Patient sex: M
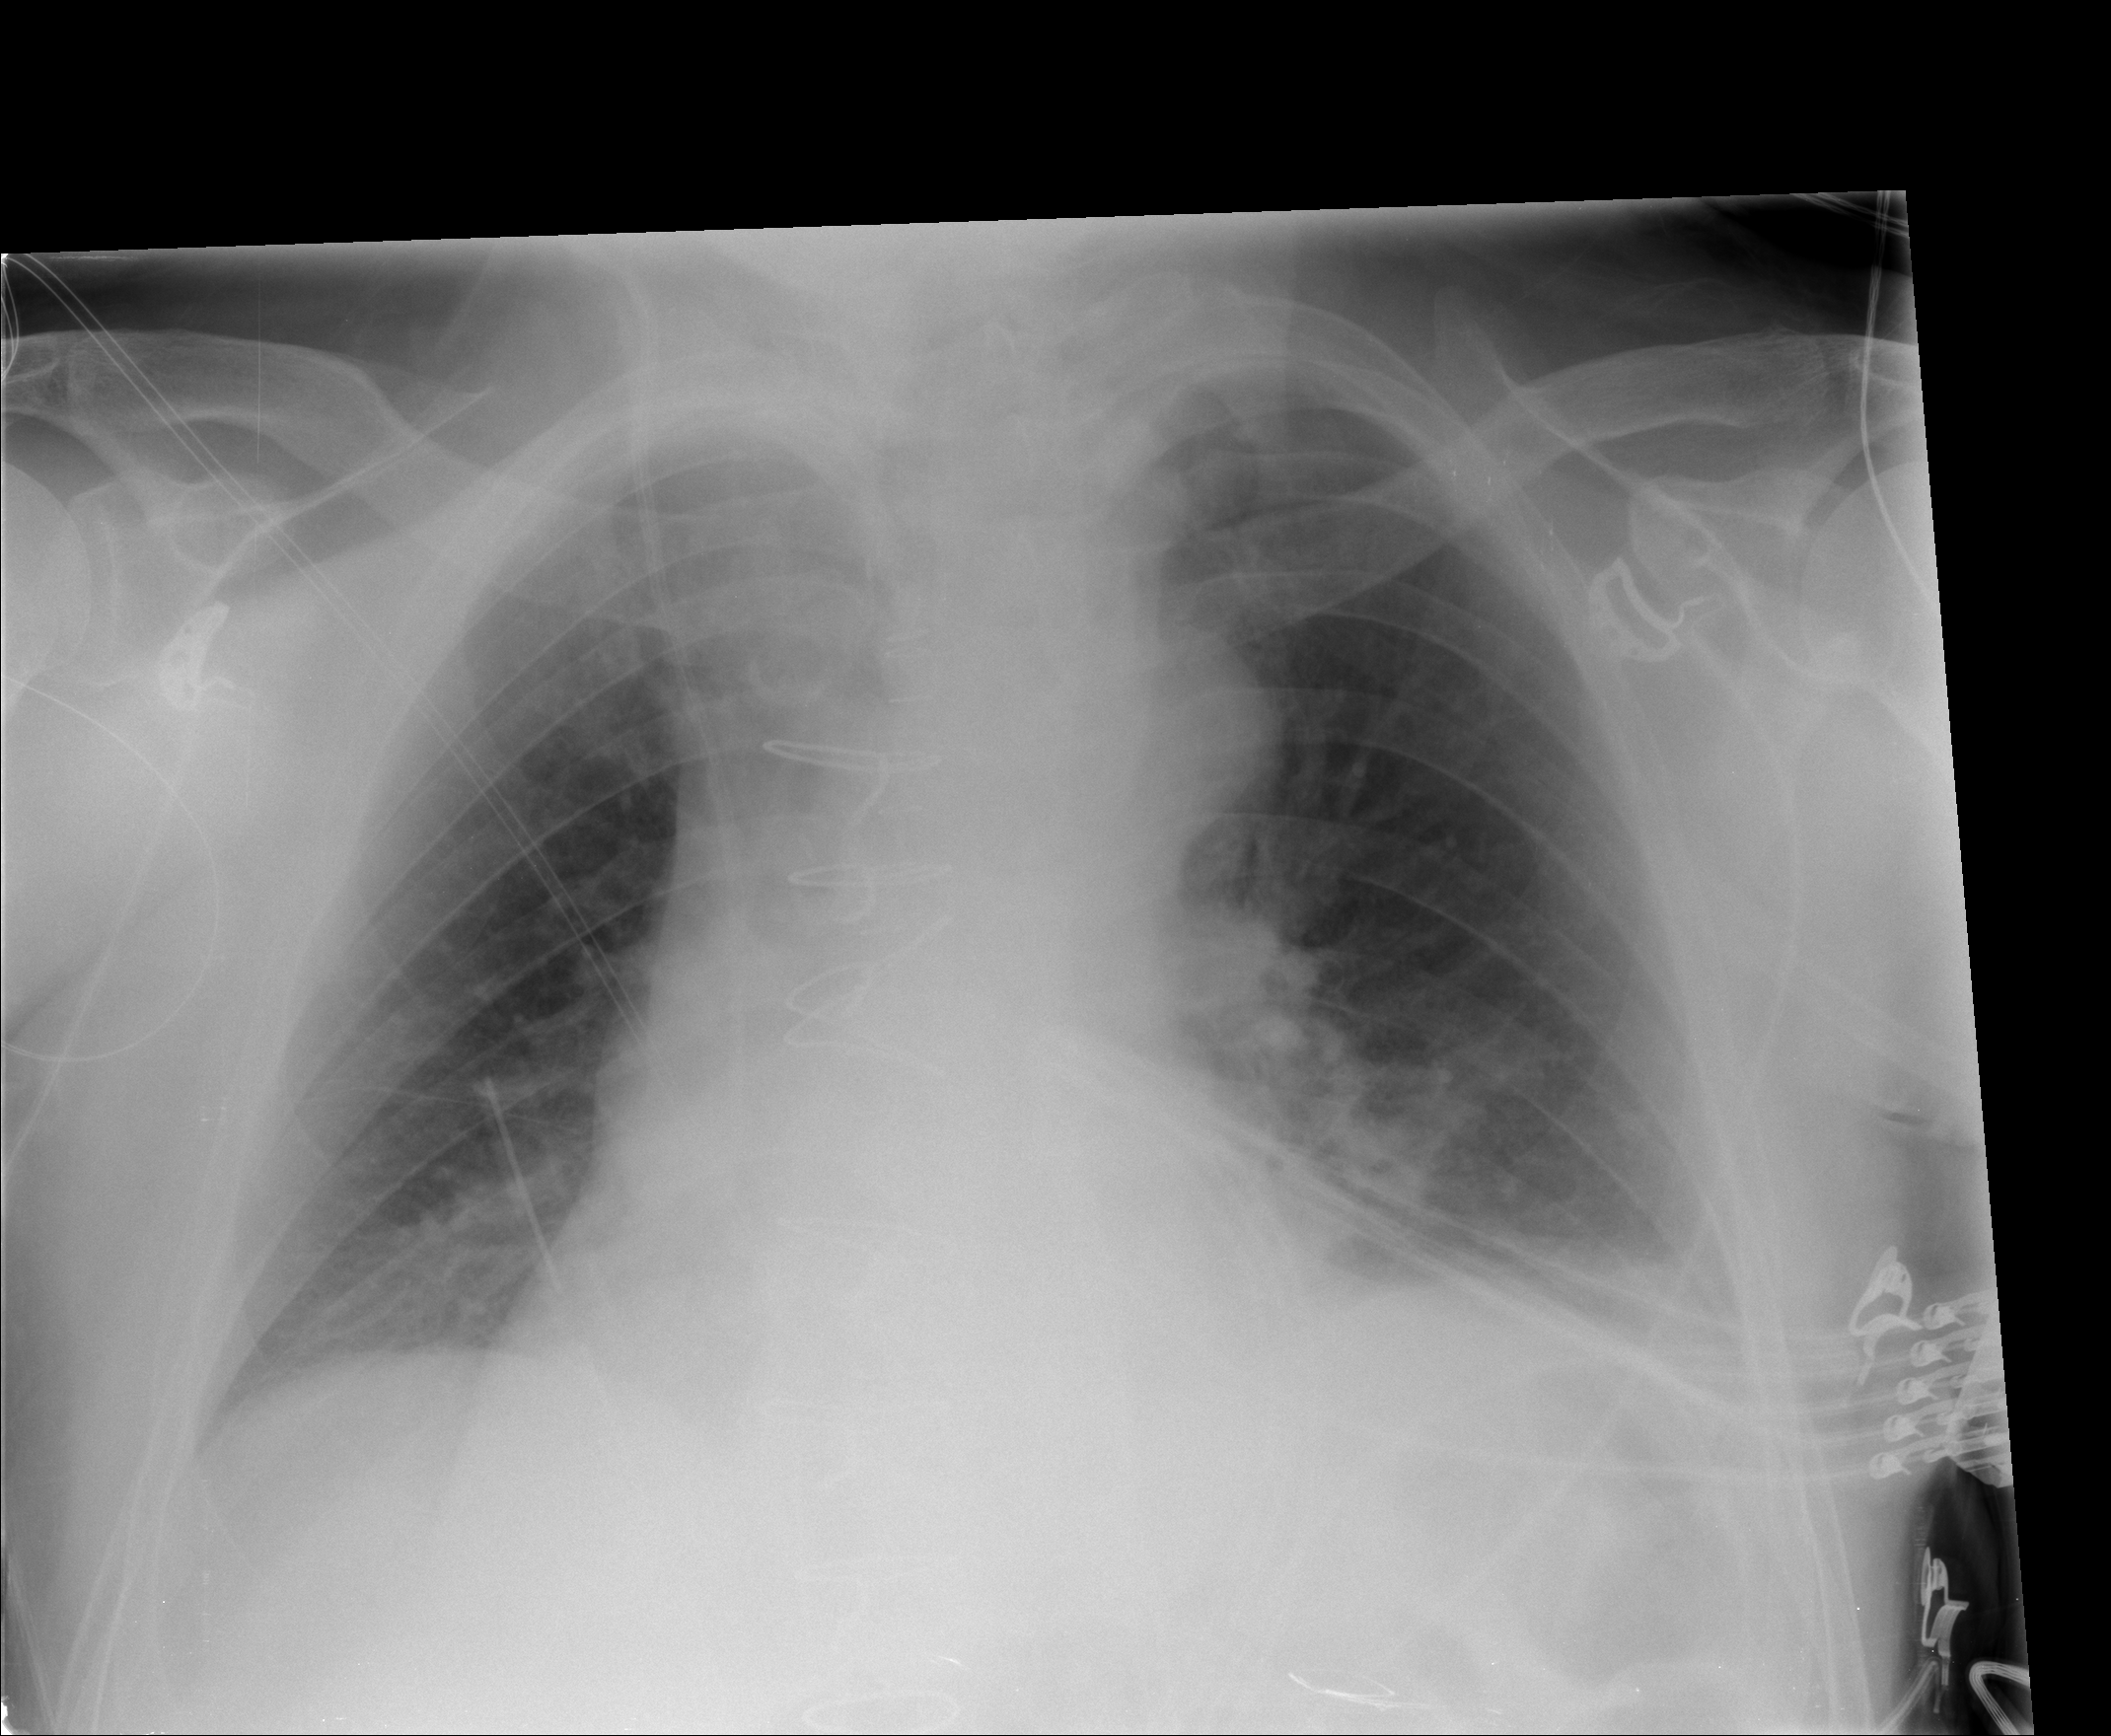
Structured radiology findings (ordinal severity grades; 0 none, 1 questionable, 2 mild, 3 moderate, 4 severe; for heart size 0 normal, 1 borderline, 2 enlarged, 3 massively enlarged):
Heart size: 1
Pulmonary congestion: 2
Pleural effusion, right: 0
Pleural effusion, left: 1
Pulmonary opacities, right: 0
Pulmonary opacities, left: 0
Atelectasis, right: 2
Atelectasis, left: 2